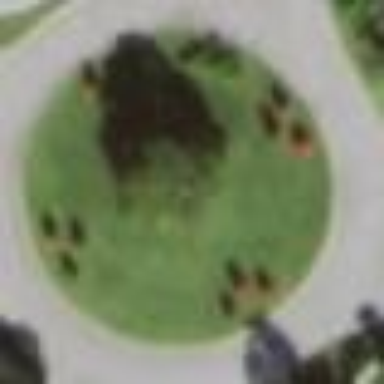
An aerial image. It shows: Roundabout on residential road.